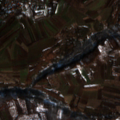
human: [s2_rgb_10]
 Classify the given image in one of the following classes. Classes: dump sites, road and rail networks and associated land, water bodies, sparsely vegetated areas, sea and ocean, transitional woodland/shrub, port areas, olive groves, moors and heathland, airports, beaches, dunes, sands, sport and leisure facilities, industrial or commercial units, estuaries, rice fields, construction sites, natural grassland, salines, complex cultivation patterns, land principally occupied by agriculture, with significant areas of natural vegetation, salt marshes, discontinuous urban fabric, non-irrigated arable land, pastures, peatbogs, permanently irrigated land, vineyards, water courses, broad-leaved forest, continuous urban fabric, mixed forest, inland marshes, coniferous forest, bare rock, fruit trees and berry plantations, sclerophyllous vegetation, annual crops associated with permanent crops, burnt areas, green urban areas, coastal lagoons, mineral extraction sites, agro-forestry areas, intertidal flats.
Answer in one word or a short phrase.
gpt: discontinuous urban fabric, non-irrigated arable land, complex cultivation patterns, land principally occupied by agriculture, with significant areas of natural vegetation, broad-leaved forest